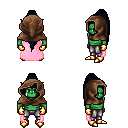
a pixel art fantasy rpg character, male body template, orc, green skin, pink cape, metal pants, raven extra-long topknot hairstyle, cloth hood, gold gloves, gold boots, four views (front, back, left, right), 2x2 character sprite sheet, small pixel art, hard edges, no anti-aliasing